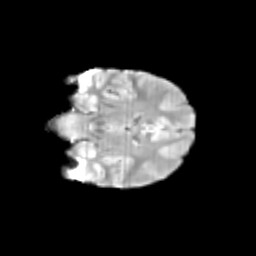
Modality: T2w
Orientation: coronal
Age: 12
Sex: female
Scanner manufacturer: siemens
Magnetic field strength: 3 T
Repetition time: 3.8 s
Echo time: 0.07 s